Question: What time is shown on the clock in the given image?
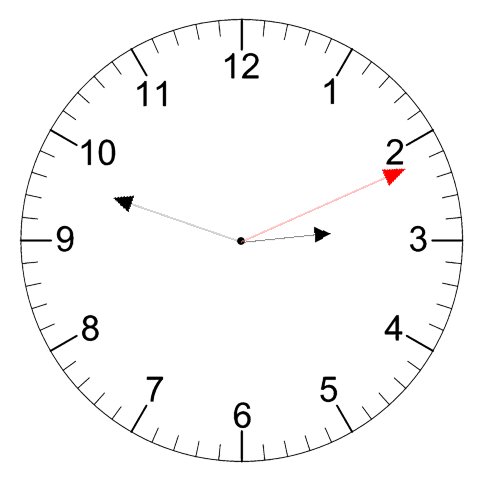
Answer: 02:48:11